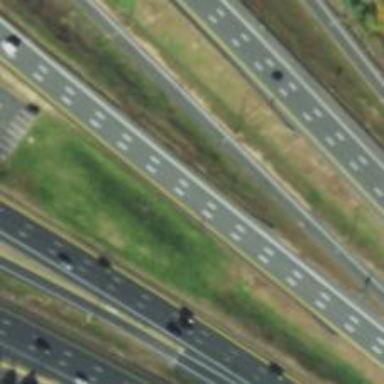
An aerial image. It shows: Urban freeway or expressway.